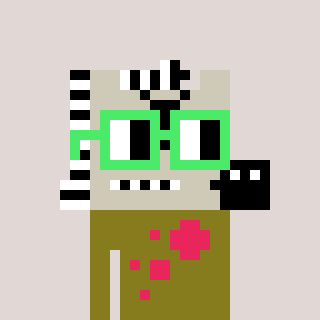
a pixel art character with square light green glasses, a zebra-shaped head and a gunk-colored body on a warm background